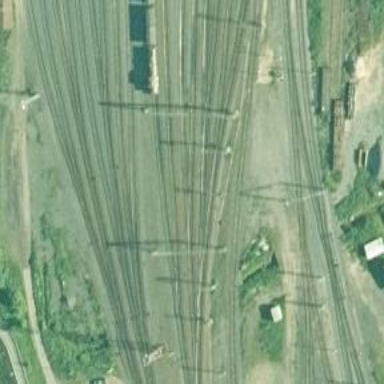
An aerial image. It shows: Rail yard with electrified contact lines for railway operations.